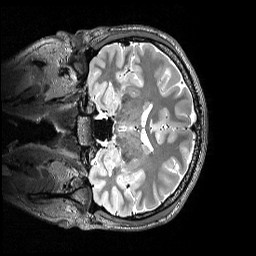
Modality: T2w
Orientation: coronal
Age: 19
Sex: male
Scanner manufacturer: siemens
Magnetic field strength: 3 T
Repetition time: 3.2 s
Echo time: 0.565 s